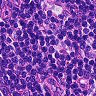
Metastatic tissue present: no